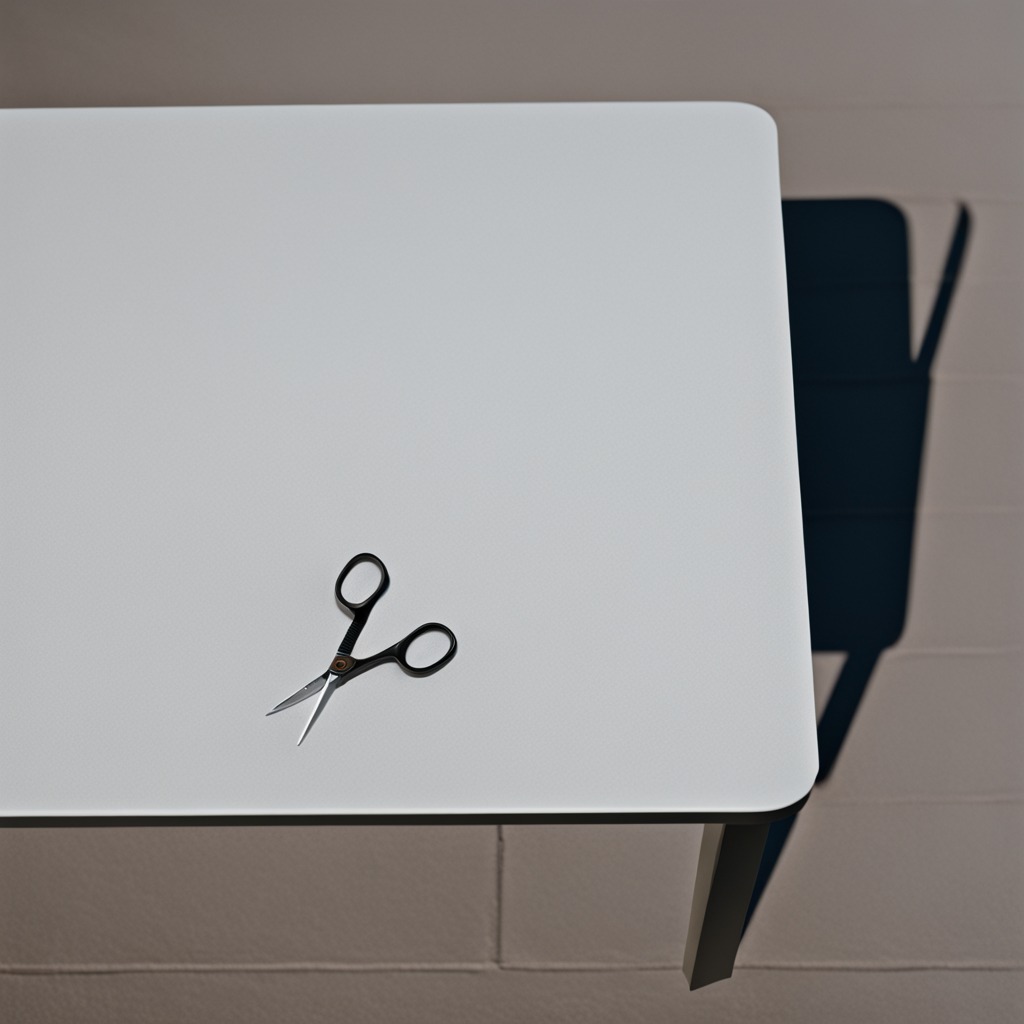
A scissor lying on a table.